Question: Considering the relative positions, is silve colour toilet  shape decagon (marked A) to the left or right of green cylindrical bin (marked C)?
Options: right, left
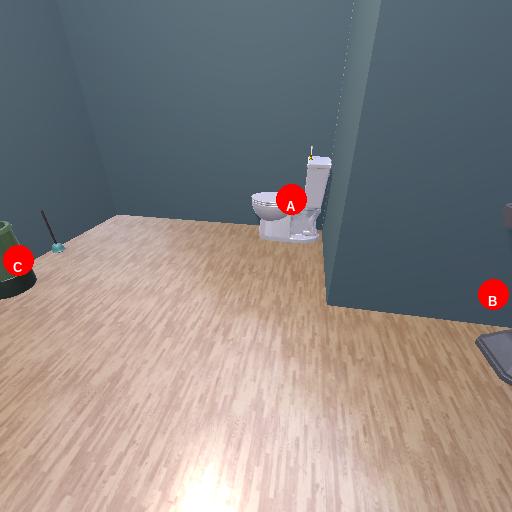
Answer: right